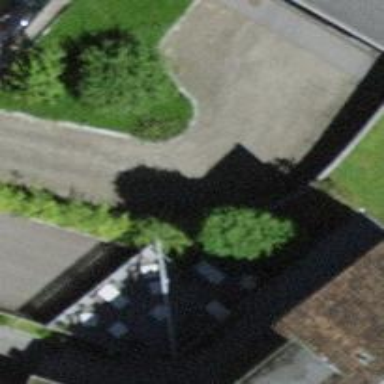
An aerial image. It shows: Retaining wall.